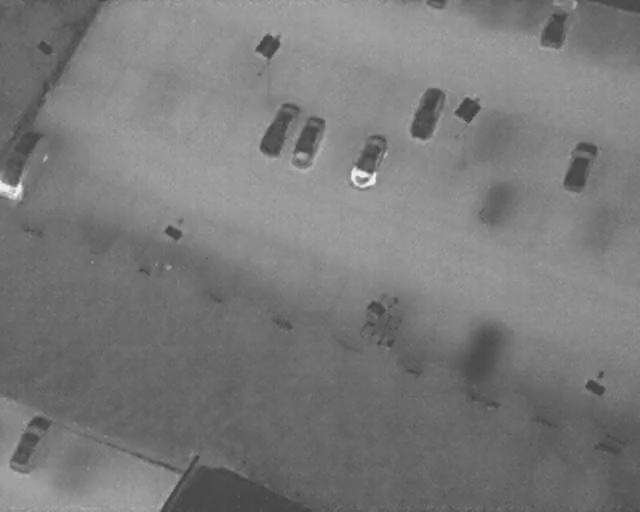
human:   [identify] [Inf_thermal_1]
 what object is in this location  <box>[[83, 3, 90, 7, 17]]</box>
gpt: <ref>1 medium car at the top right</ref>

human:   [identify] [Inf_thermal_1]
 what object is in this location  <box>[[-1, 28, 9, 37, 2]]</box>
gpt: <ref>1 large car at the left</ref>

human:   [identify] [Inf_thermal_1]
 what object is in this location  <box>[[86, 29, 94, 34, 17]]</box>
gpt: <ref>1 medium car at the right</ref>